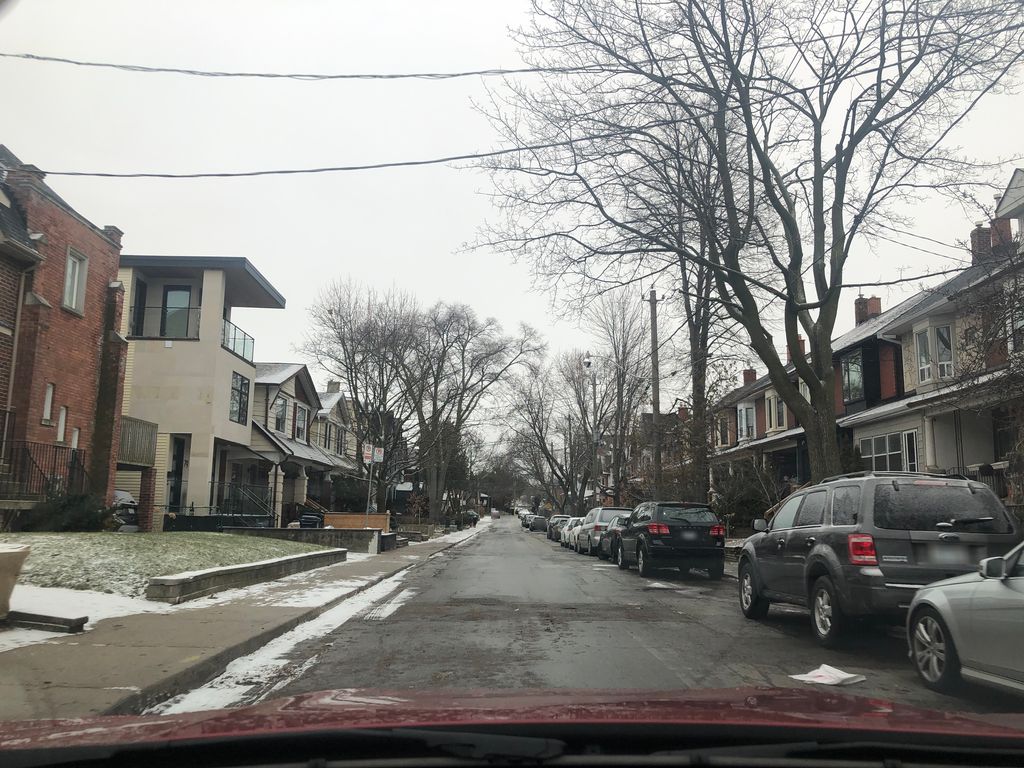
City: toronto